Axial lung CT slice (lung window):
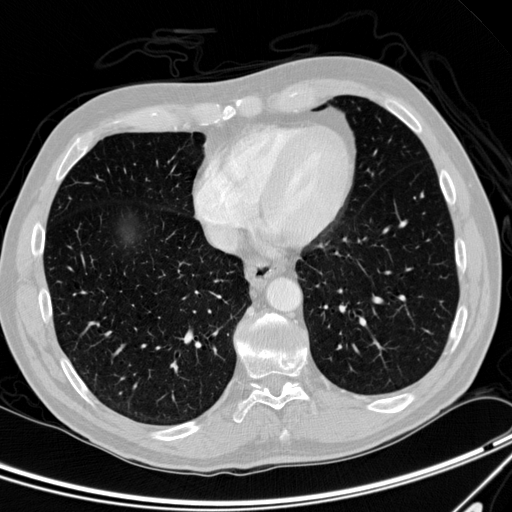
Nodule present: no